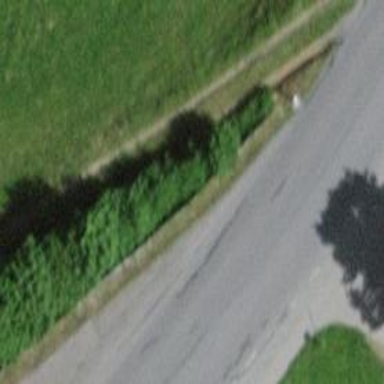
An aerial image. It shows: Hedge barrier.